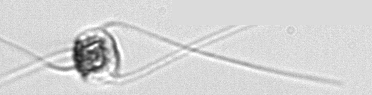
Label: Chaetoceros_danicus